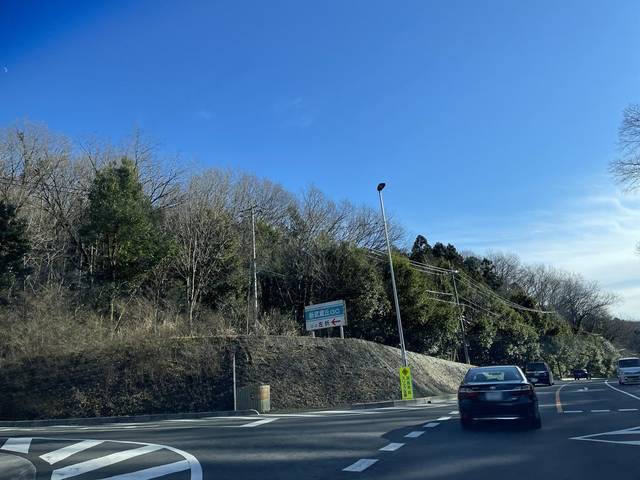
Region: Japan
Coordinates: 35.872, 139.313